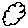
Label: cloud